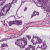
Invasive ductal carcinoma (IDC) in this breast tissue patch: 1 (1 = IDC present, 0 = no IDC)